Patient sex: M
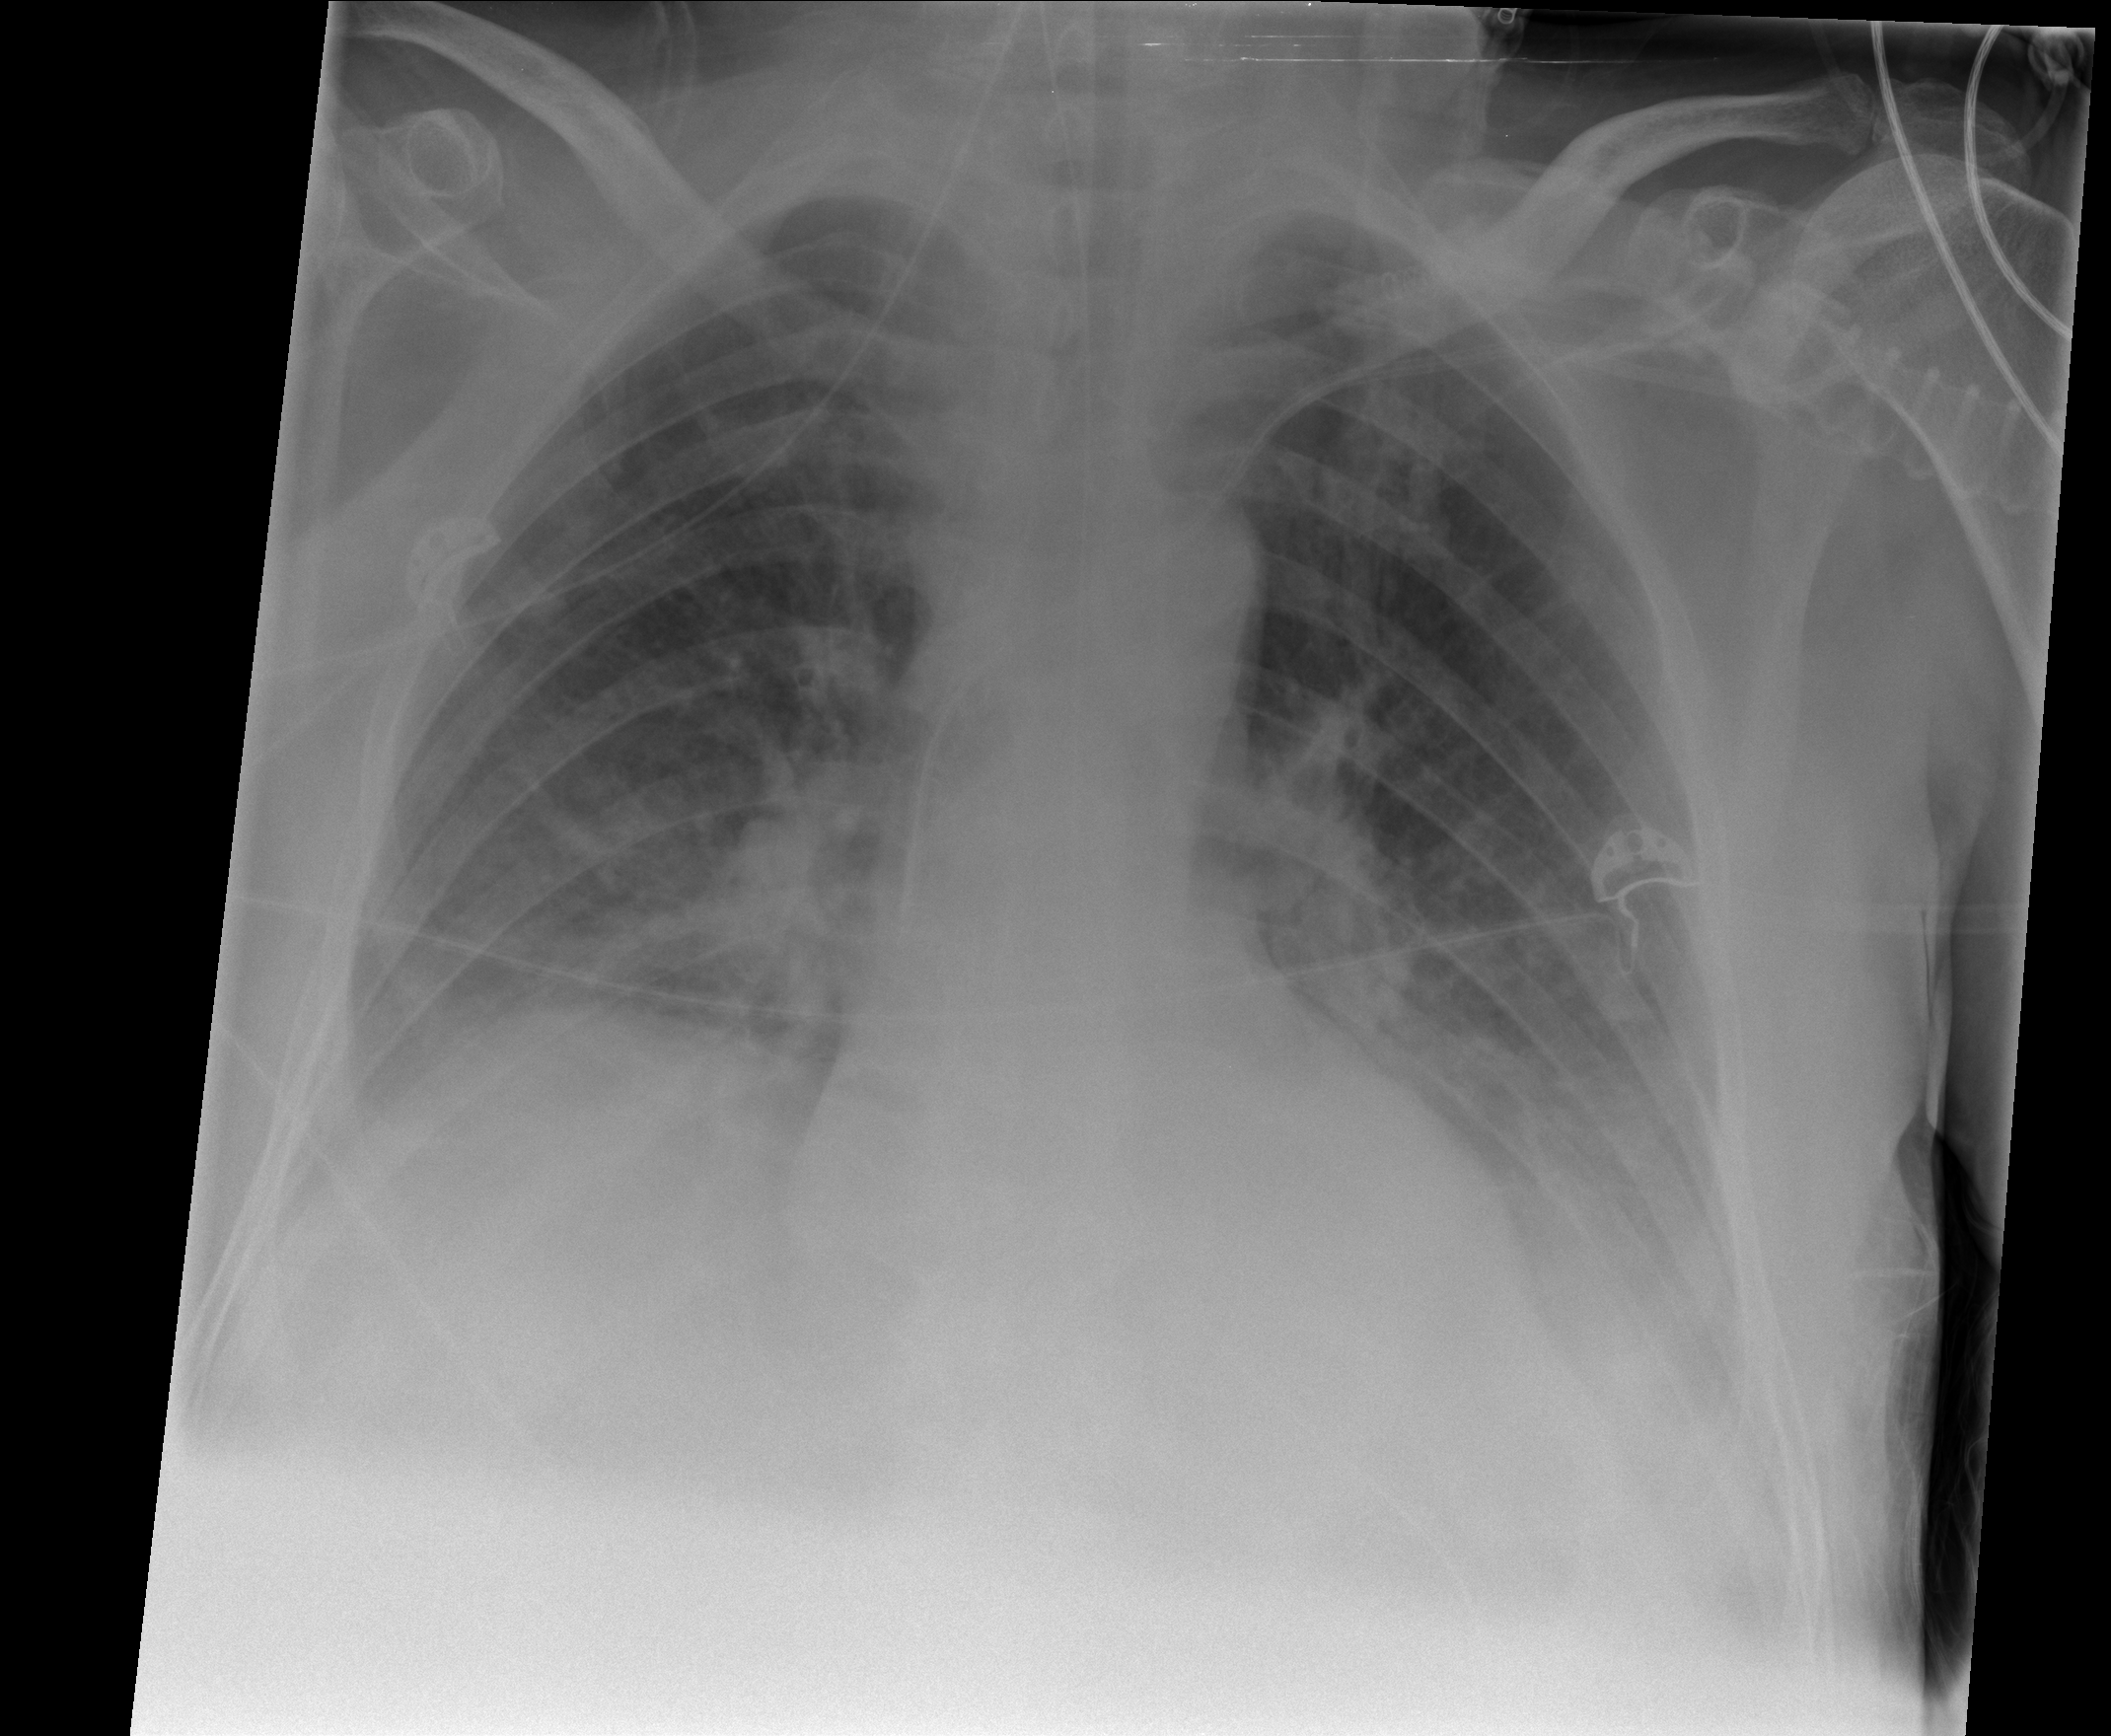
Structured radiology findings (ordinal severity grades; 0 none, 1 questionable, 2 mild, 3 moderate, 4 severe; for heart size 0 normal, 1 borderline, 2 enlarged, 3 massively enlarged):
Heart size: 0
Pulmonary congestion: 0
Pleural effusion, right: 1
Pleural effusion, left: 2
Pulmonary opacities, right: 1
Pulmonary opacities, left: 2
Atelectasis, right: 2
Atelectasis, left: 2